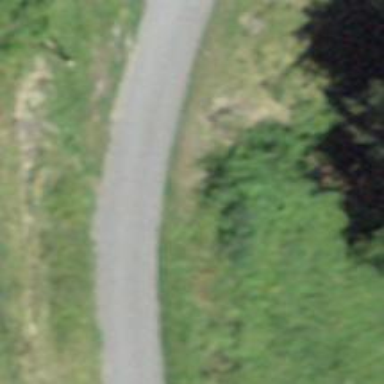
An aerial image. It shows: Unclassified road.